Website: ulta-beauty
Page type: payment
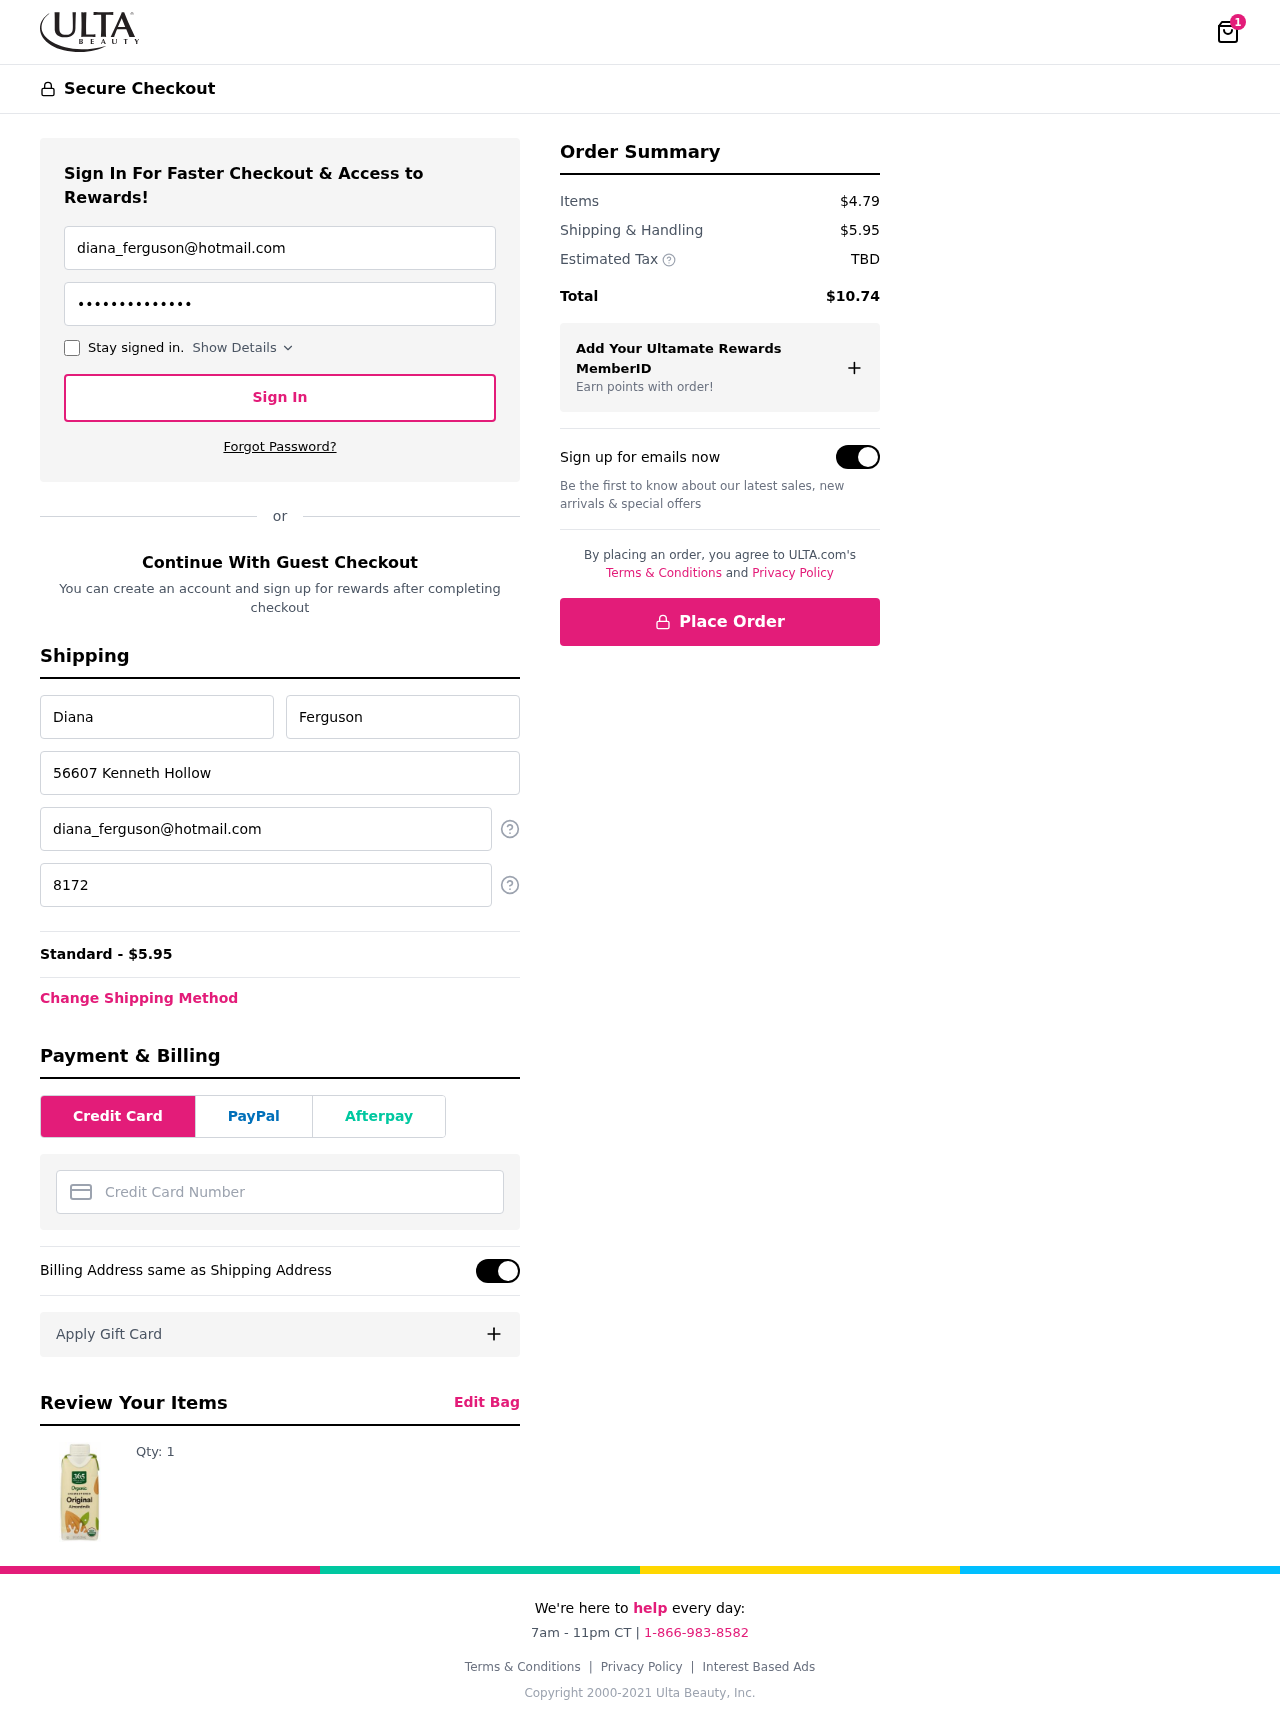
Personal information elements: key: PII_CARD_NUMBER
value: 2238 2791 9366 3267
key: PII_EMAIL
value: diana_ferguson@hotmail.com
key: PII_FIRSTNAME
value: Diana
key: PII_LASTNAME
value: Ferguson
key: PII_PHONE
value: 8172187204
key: PII_STREET
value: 56607 Kenneth Hollow
Product elements: key: PRODUCT1_QUANTITY
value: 1
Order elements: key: ORDER_NUM_ITEMS
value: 1
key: ORDER_SHIPPING_COST
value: $5.95
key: ORDER_SHIPPING_COST
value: Standard - $5.95
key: ORDER_SUBTOTAL
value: $4.79
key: ORDER_TAX
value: TBD
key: ORDER_TOTAL
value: $10.74